Aerial crown-view tile of a tropical tree (Barro Colorado Island, Panama), acquired 20241112:
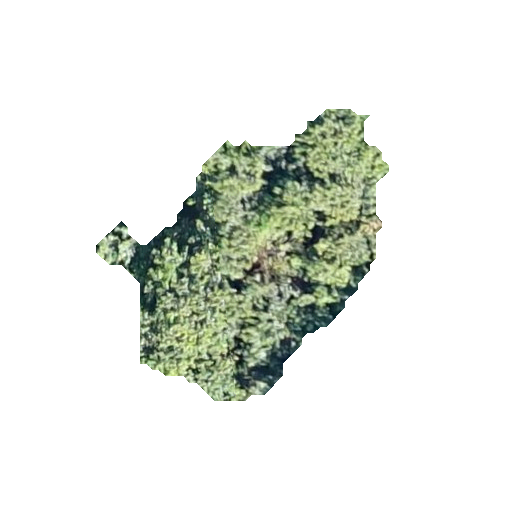
Species: Luehea seemannii
GBIF accepted scientific name: Luehea seemannii
Crown area: 75.64 m²